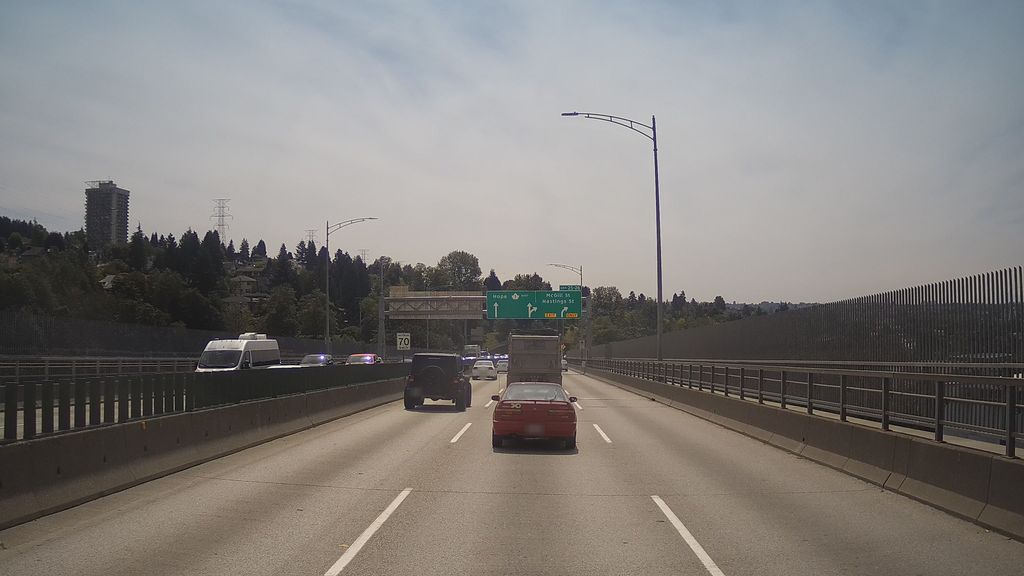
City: vancouver